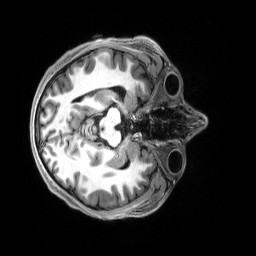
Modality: T1w
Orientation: axial
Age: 21
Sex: male
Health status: healthy
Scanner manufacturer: siemens
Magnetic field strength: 3 T
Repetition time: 2.5 s
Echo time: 0.00222 s